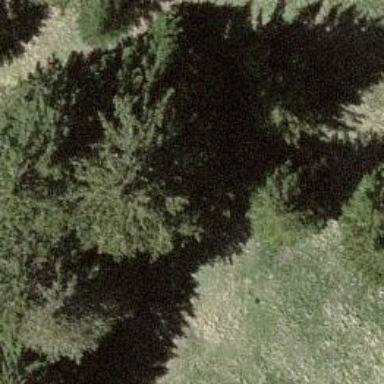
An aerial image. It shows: Single tag "natural: tree."